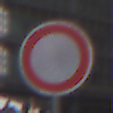
Verkehrszeichen: VerbotFahrzeugeAllerArt
Umgebung: Outdoor, Urban
Tageszeit: MorningAfternoon
Wetter: Overcast
Licht: Natural
Jahreszeit: NotSpecified
Kontrast: LowContrast